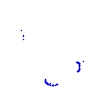
Particle: kaon